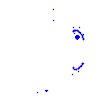
Particle: pion